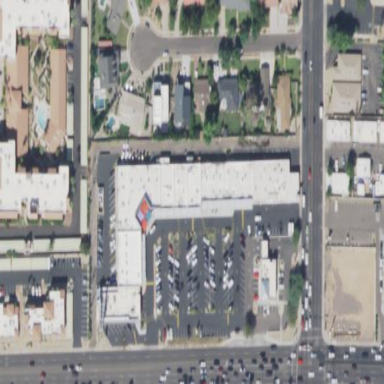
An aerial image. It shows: Building.